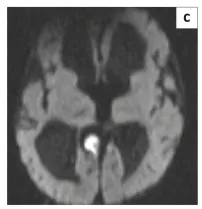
Diffusion-weighted imaging axial at b 1000 s/mm2.
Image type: radiology (mri)